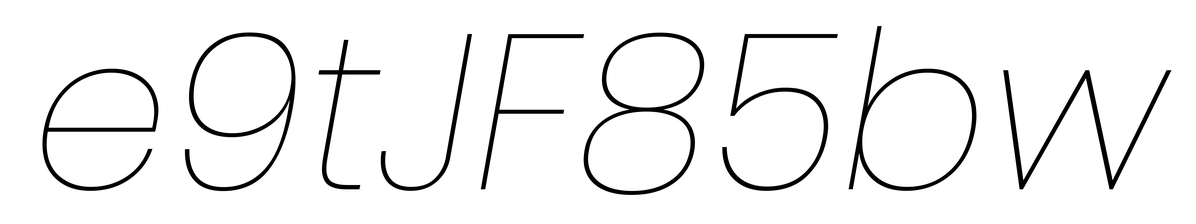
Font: Poppins-ThinItalic